Question: Is it possible to retrieve the user email associated with the default email account directly from an app?
Screenshot:

Thanks.
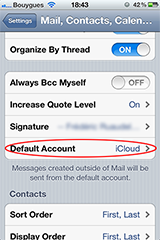
Answer: I can't prove a negative, but I am fairly certain this is not possible. You can use <URL> to allow the user to send an email from the default account, but you cannot directly access information about the default account. If you need the user's email address, you either have to ask for them to type it in, or have them select it from their contacts.